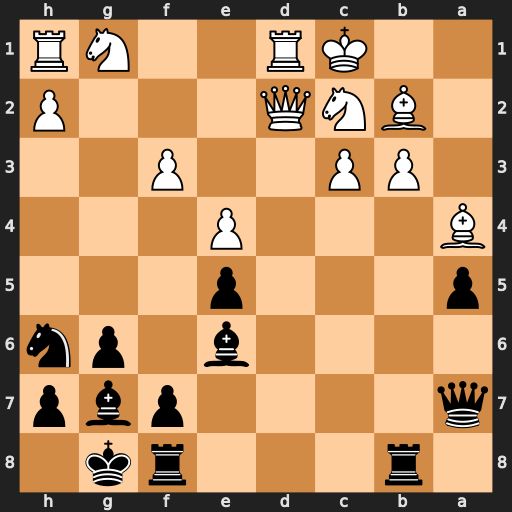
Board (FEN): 1r3rk1/q4pbp/4b1pn/p3p3/B3P3/1PP2P2/1BNQ3P/2KR2NR
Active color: b
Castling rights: -
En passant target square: -
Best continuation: Bxb3 Bxb3 Rxb3